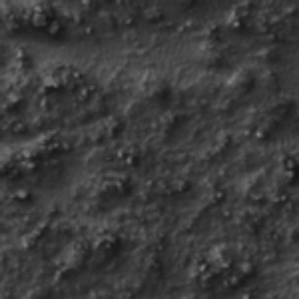
Label: frost